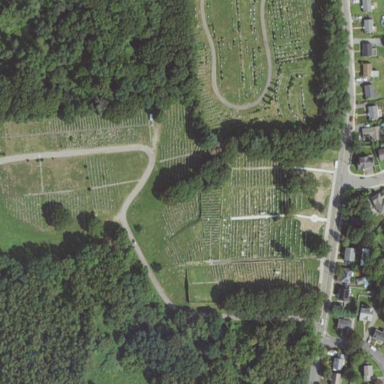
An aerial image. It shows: Cemetery that holds historical significance.